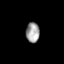
Tissue: skin
Cell type: Epithelial cells
Senescence score: 0.2636
Nuclear area (px): 268
Mean DAPI intensity: 158.597